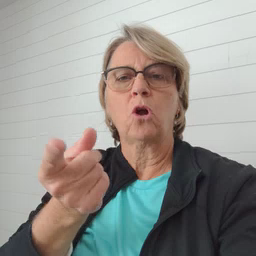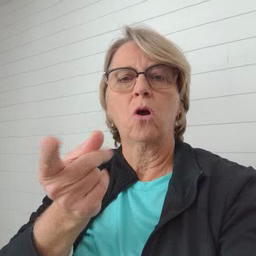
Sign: dog